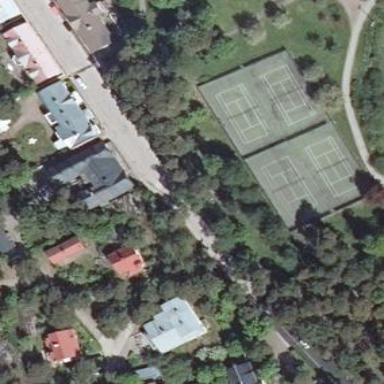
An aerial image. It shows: Tennis court on the leisure land pitch.